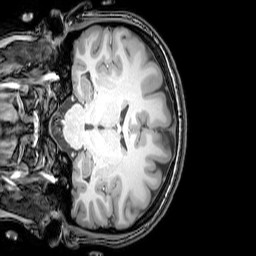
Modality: T1w
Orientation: coronal
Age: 21
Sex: female
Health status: healthy
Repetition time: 0.081 s
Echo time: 0.037 s